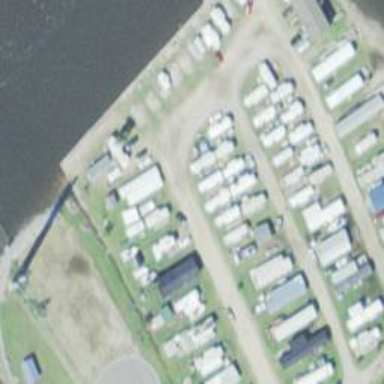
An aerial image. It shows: Caravan site for tourism.